Question: I wrote a x86-64 code in Assembly Language. The output is 17.
'''
.text
.LC0:
.string "%d
"
printint:
pushq %rbp
movq %rsp, %rbp
subq $16, %rsp
movl %edi, -4(%rbp)
movl -4(%rbp), %eax
movl %eax, %esi
leaq .LC0(%rip), %rdi
movl $0, %eax
call printf@PLT
nop
leave
ret
.globl main
.type main, @function
main:
pushq %rbp
movq %rsp, %rbp
movq $2, %r8
movq $3, %r9
movq $5, %r10
imulq %r9, %r10
addq %r8, %r10
movq $8, %r8
movq $3, %r9
movq %r8,%rax
cqo
idivq %r9
movq %rax,%r8
subq %r10, %r8
movq %r10, %rdi
call printint
movl $0, %eax
popq %rbp
ret
'''
When i Compile this wth GCC, I got this errors.
'''
out.s: Assembler messages:
out.s:5: Error: bad register name '%rbp'
out.s:6: Error: bad register name '%rsp'
out.s:7: Error: bad register name '%rsp'
out.s:8: Error: bad register name '%rbp)'
out.s:9: Error: bad register name '%rbp)'
out.s:11: Error: bad register name '%rip)'
out.s:19: Warning: .type pseudo-op used outside of .def/.endef: ignored.
out.s:19: Error: junk at end of line, first unrecognized character is 'm'
out.s:21: Error: bad register name '%rbp'
out.s:22: Error: bad register name '%rsp'
out.s:23: Error: bad register name '%r8'
out.s:24: Error: bad register name '%r9'
out.s:25: Error: bad register name '%r10'
out.s:26: Error: bad register name '%r9'
out.s:27: Error: bad register name '%r8'
out.s:28: Error: bad register name '%r8'
out.s:29: Error: bad register name '%r9'
out.s:30: Error: bad register name '%r8'
out.s:31: Error: 'cqo' is only supported in 64-bit mode
out.s:32: Error: bad register name '%r9'
out.s:33: Error: bad register name '%rax'
out.s:34: Error: bad register name '%r10'
out.s:35: Error: bad register name '%r10'
out.s:38: Error: bad register name '%rbp'
'''
Similarly when I did this in NASM, I got the following errors.
'''
out.s:1: warning: label alone on a line without a colon might be in error [-w+orphan-labels]
out.s:3: error: parser: instruction expected
out.s:5: error: parser: instruction expected
out.s:6: error: expression syntax error
out.s:7: error: parser: instruction expected
out.s:8: error: parser: instruction expected
out.s:9: error: parser: instruction expected
out.s:10: error: parser: instruction expected
out.s:11: error: parser: instruction expected
out.s:12: error: parser: instruction expected
out.s:18: error: parser: instruction expected
out.s:19: error: parser: instruction expected
out.s:21: error: label 'pushq' inconsistently redefined
out.s:5: note: label 'pushq' originally defined here
out.s:21: error: parser: instruction expected
out.s:22: error: expression syntax error
out.s:23: error: expression syntax error
out.s:24: error: expression syntax error
out.s:25: error: expression syntax error
out.s:26: error: parser: instruction expected
out.s:27: error: parser: instruction expected
out.s:28: error: expression syntax error
out.s:29: error: expression syntax error
out.s:30: error: expression syntax error
out.s:32: error: parser: instruction expected
out.s:33: error: expression syntax error
out.s:34: error: label 'subq' inconsistently redefined
out.s:7: note: label 'subq' originally defined here
out.s:34: error: parser: instruction expected
out.s:35: error: expression syntax error
out.s:37: error: label 'movl' inconsistently redefined
out.s:8: note: label 'movl' originally defined here
out.s:37: error: parser: instruction expected
out.s:38: error: parser: instruction expected
'''
But when i went to <URL>.

I'm still learning assembly language. I searched for an answer, but could not found one. Can you explain the reason for this ?
Details about my Laptop
> AMD RYZEN 5 Processor ( x64 Based )64bit Windows 10
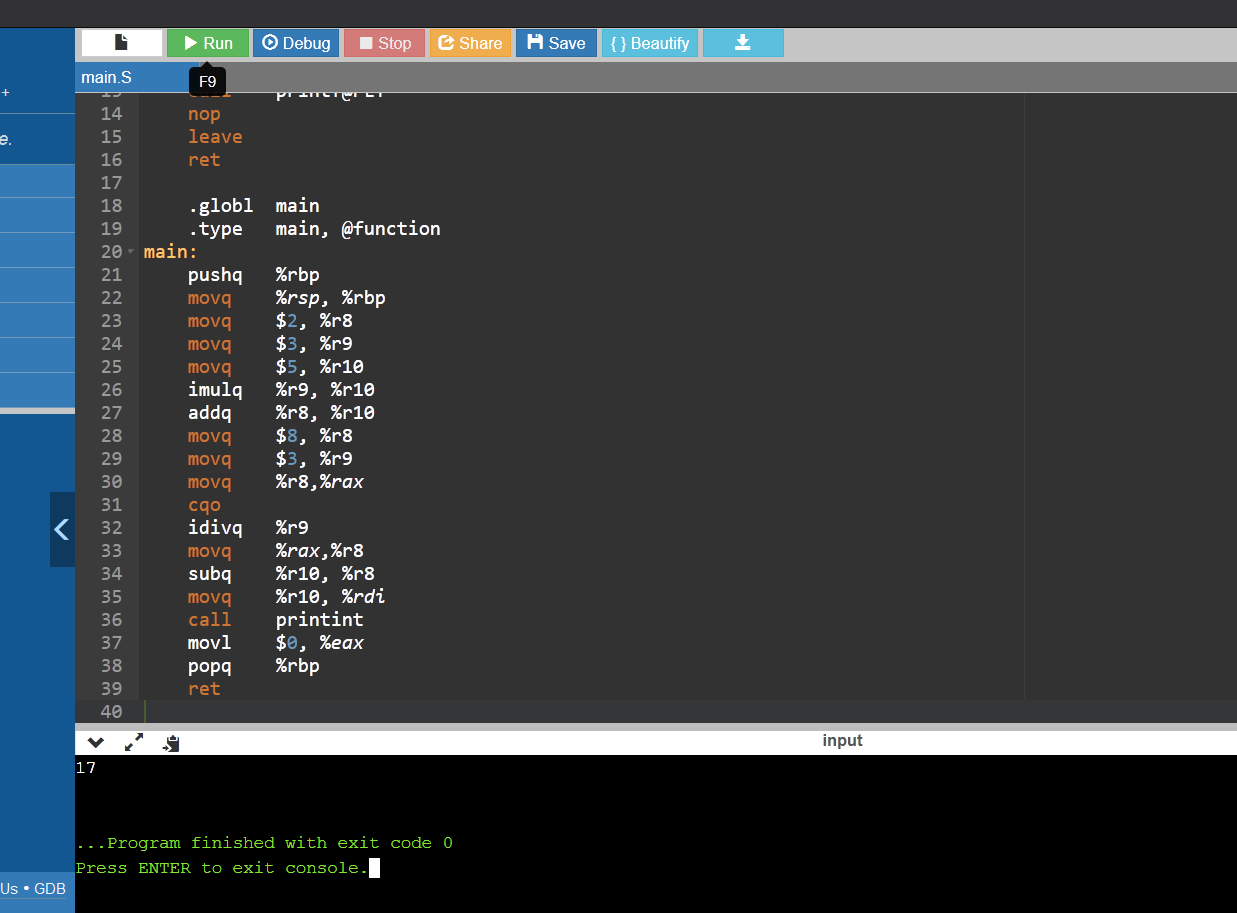
Answer: 'out.s:31: Error: 'cqo' is only supported in 64-bit mode' tells you that you tried to assemble this 64-bit code in 32-bit mode. Perhaps you tried to use mingw32 under Windows, instead of 64-bit mingw?
This code is for x86-64 GNU/Linux: note the calling convention passing args in RDI, RSI, and use of '@plt'. DLLs don't use a PLT, that's a GNU/Linux thing (traditional dynamic linking, not new style 'gcc -fno-plt' with early instead of lazy binding). That's why it works in OnlineGDB, which uses x86-64 GNU/Linux.
It won't work under 64-bit Windows, except inside WSL. Even Cygwin 64 is a source compatiblity layer, not binary / ABI / calling convention.
---
Also, it's written in AT&T syntax with GAS directives. NASM uses Intel syntax with different directives; no wonder nearly every single line is an error when you try to assemble it with 'nasm -fwin64'.